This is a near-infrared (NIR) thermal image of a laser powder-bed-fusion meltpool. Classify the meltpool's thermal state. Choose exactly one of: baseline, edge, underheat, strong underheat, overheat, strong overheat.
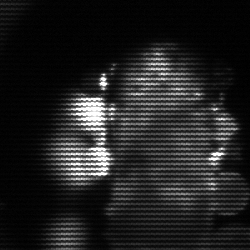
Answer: strong underheat